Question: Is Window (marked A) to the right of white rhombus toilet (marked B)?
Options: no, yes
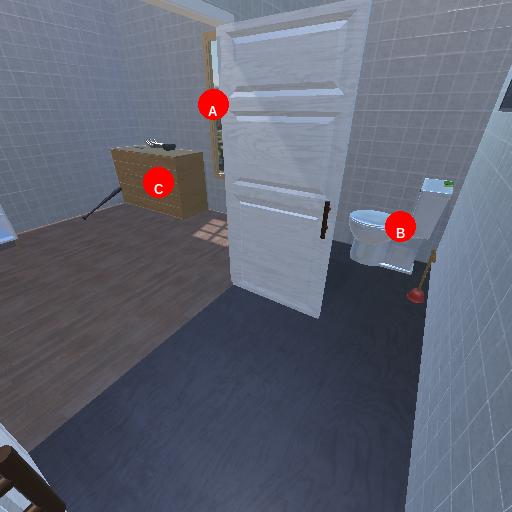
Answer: no